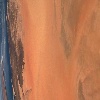
Label: land